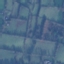
Land use / land cover: Pasture